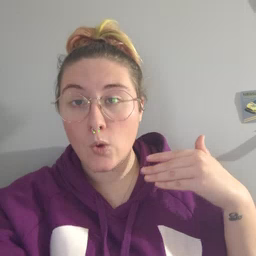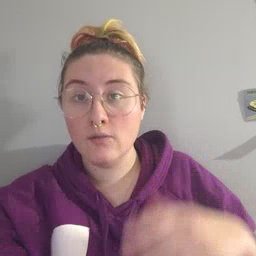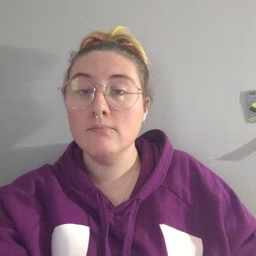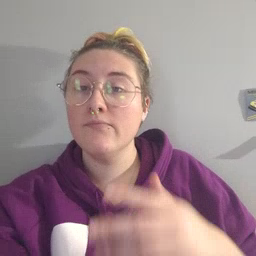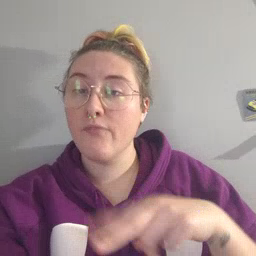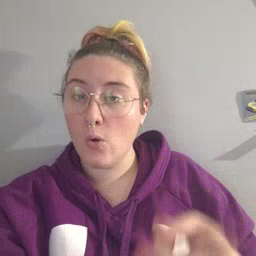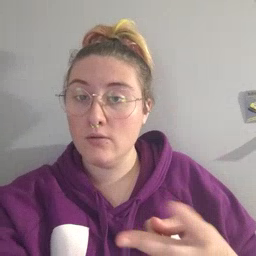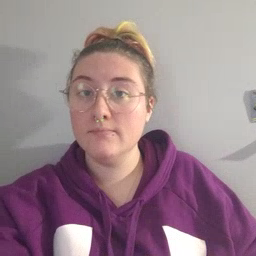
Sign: fall